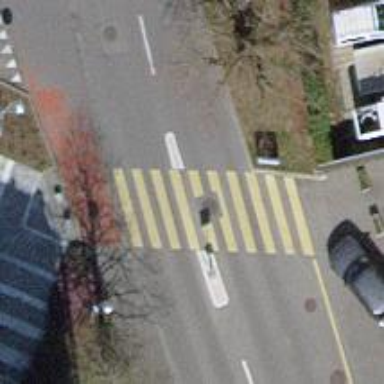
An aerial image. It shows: Marked crossing with zebra sign and island in the middle.